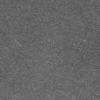
Label: dusty